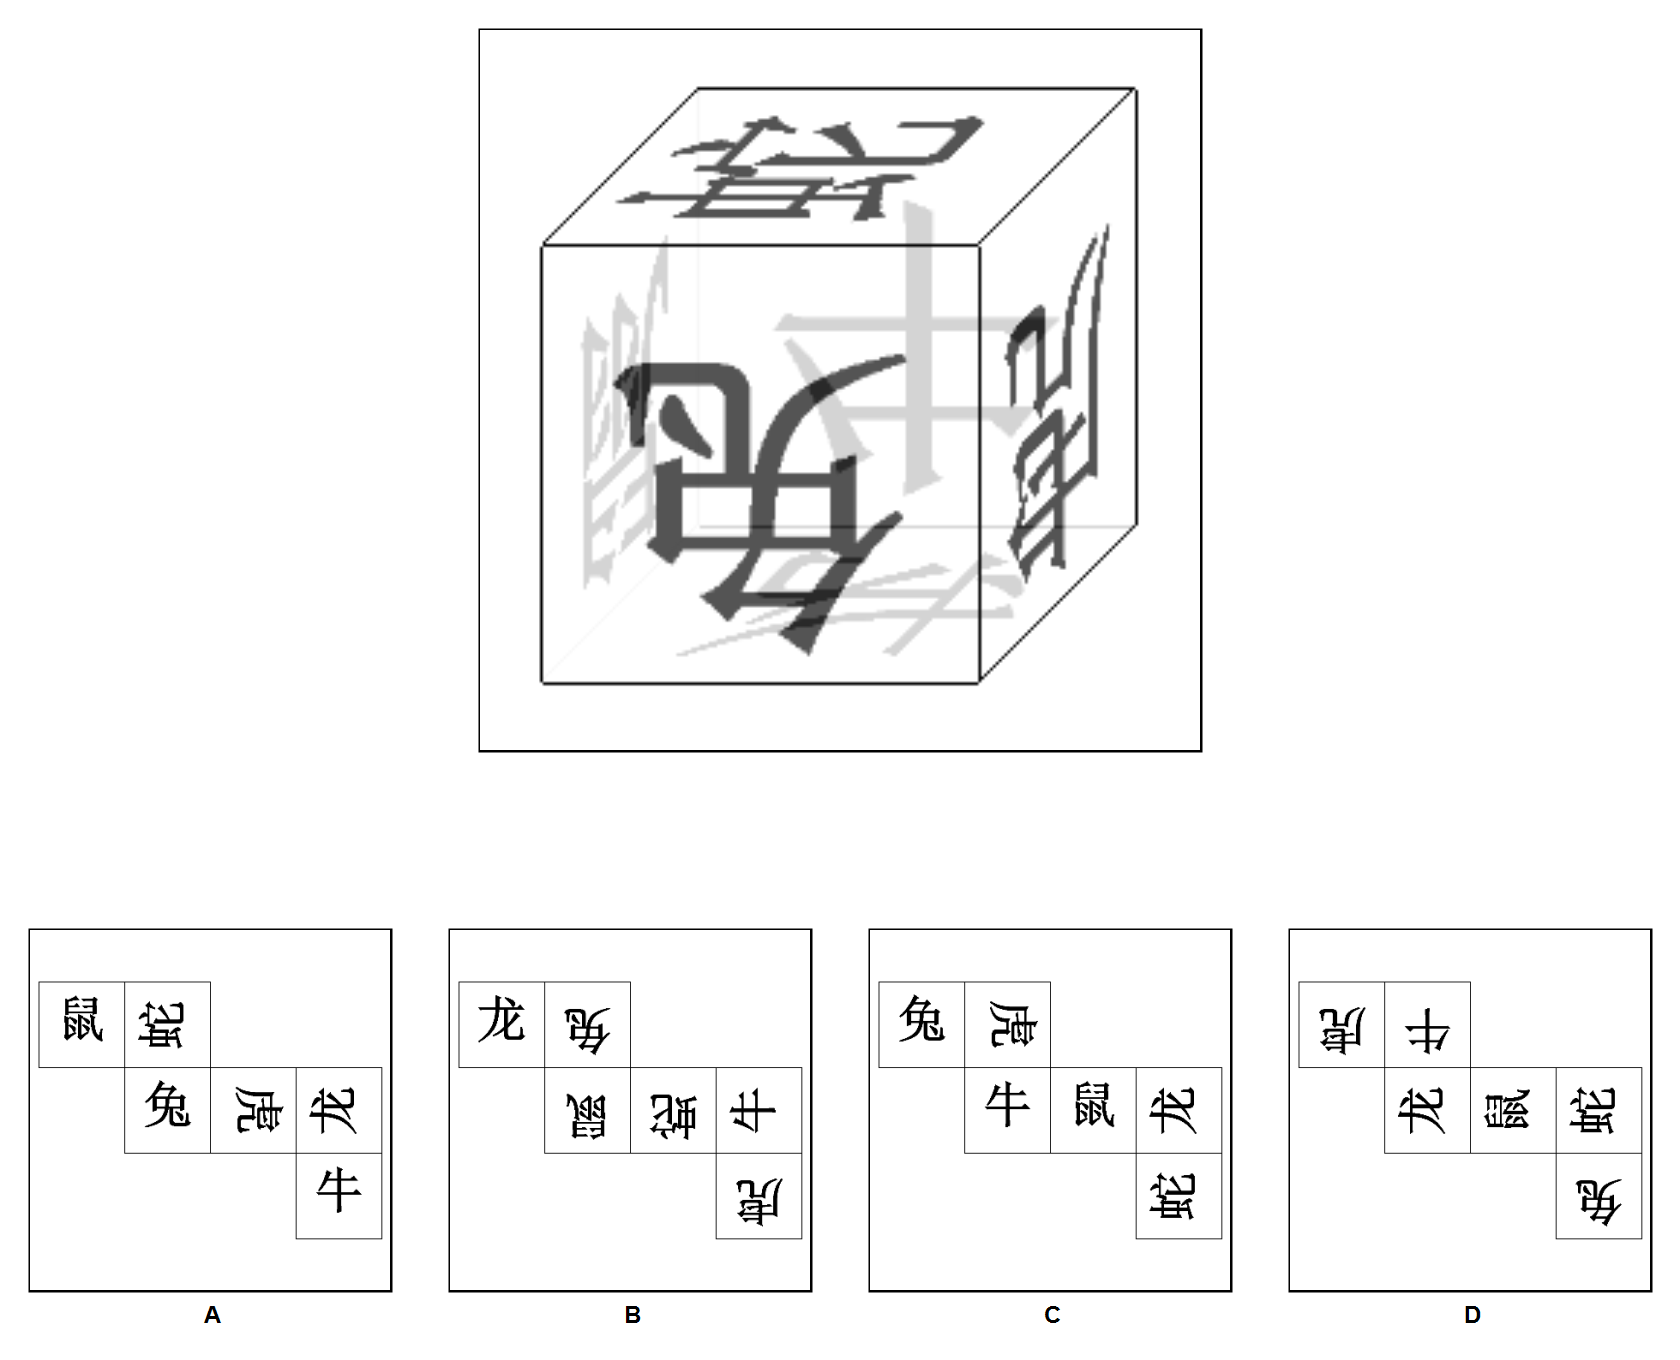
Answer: D